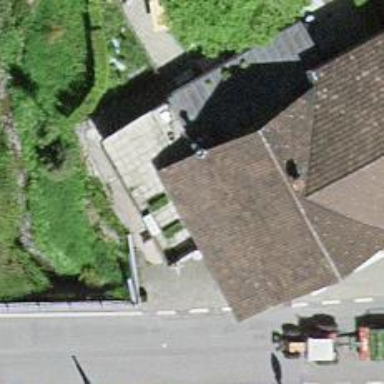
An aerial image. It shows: Restaurant.